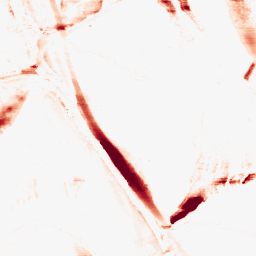
Category: morphological
Decomposition family: morphological_ellipse
Decomposition parameters: operation: opening
width: 5
height: 30
Upsampling method: regularized
Upsampling parameters: scale: 2
lambda_reg: 0.01
Upsampling scale: 2